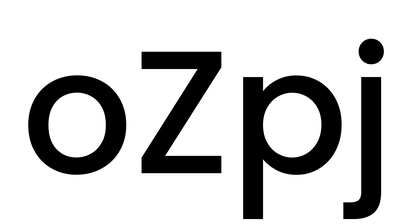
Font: Poppins-Medium